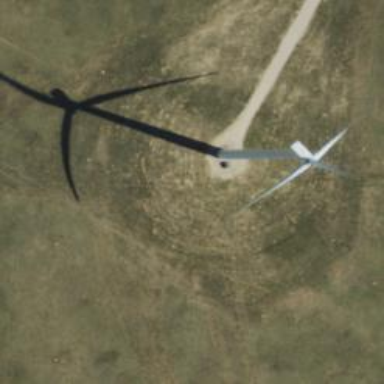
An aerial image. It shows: Wind generator with horizontal axis. The generator is wind turbine.